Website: crate-barrel
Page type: billing-address
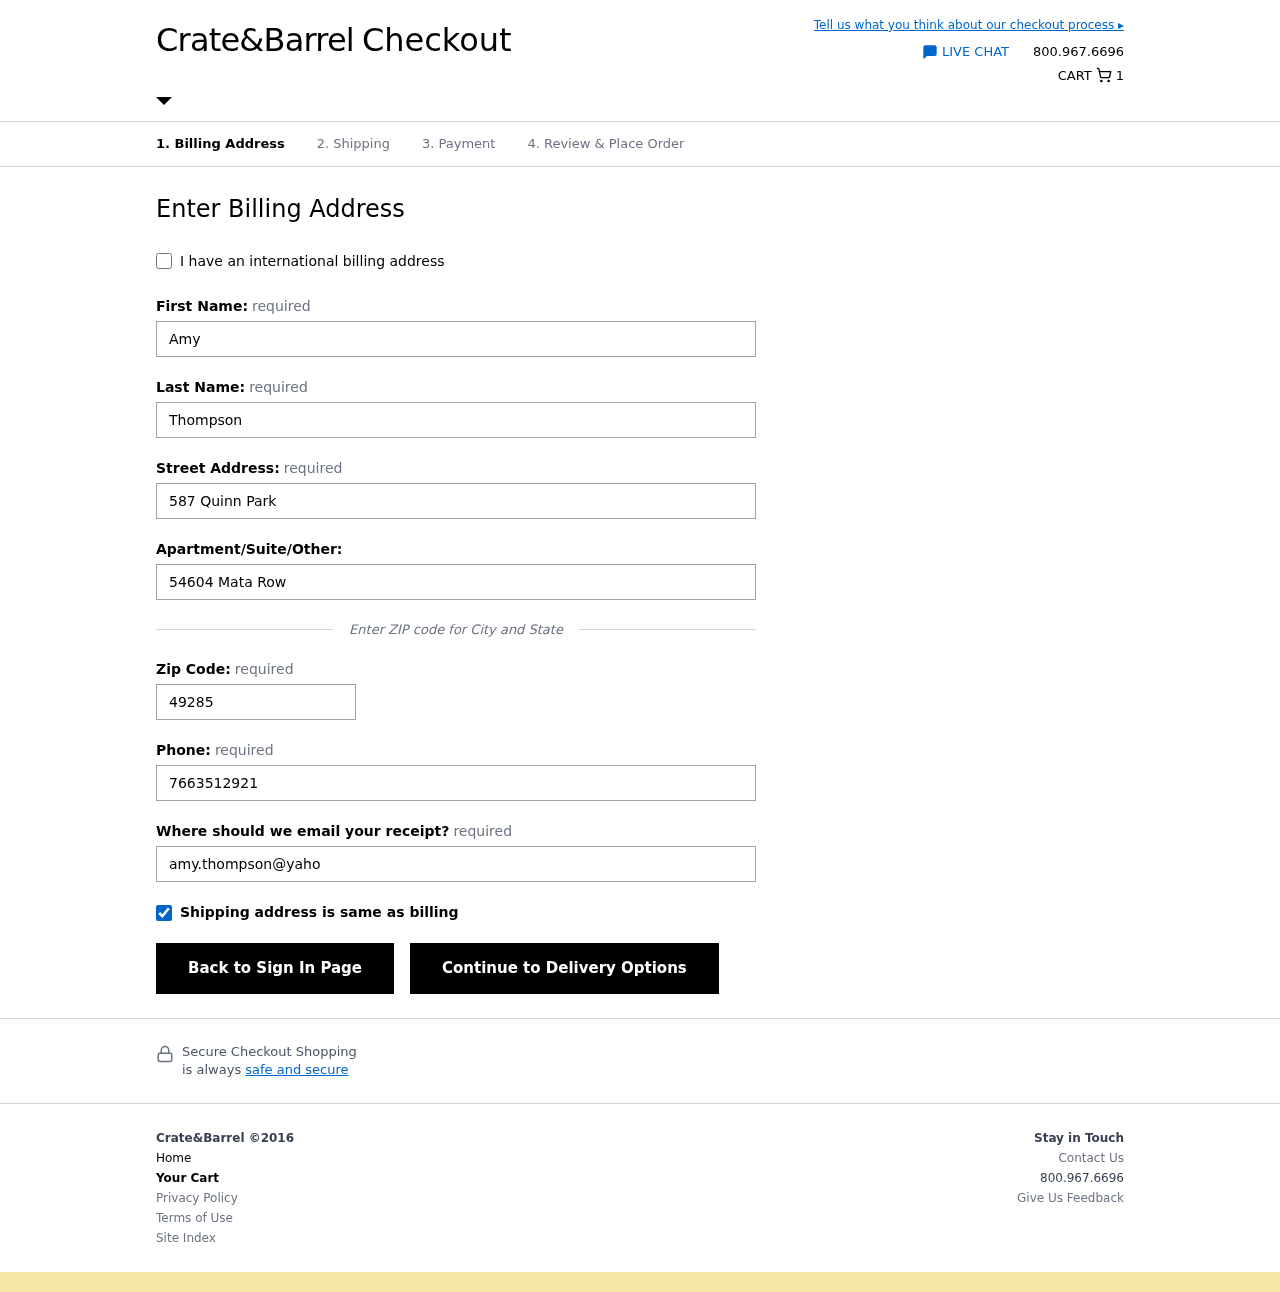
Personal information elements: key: PII_EMAIL
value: amy.thompson@yahoo.com
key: PII_FIRSTNAME
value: Amy
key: PII_LASTNAME
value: Thompson
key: PII_PHONE
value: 7663512921
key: PII_POSTCODE
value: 49285
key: PII_STREET
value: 587 Quinn Park
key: PII_STREET2
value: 54604 Mata Row
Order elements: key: ORDER_NUM_ITEMS
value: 1